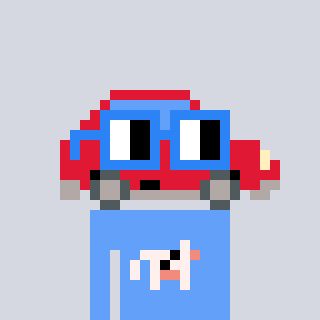
a pixel art character with square blue glasses, a car-shaped head and a blue-colored body on a cool background